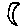
Label: moon